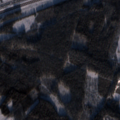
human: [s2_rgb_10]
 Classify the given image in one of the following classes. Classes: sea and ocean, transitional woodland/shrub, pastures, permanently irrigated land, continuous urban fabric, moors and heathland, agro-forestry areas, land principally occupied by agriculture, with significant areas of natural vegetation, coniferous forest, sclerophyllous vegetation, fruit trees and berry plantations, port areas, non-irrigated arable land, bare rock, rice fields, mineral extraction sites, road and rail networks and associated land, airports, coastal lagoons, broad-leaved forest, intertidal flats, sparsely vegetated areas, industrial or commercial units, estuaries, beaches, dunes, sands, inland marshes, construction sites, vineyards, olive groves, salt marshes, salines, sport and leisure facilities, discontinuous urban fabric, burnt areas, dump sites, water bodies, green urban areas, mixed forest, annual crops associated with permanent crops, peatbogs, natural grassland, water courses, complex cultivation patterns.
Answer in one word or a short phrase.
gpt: discontinuous urban fabric, airports, coniferous forest, mixed forest